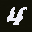
Label: 4